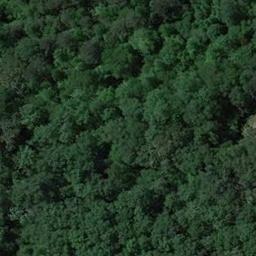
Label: forest